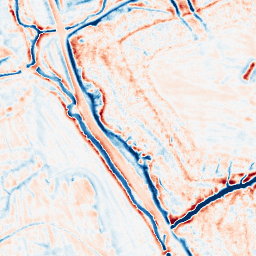
Category: edge_preserving
Decomposition family: bilateral
Decomposition parameters: d: 15
sigma_color: 150
sigma_space: 100
Upsampling method: cubic_catmull_rom
Upsampling parameters: scale: 2
Upsampling scale: 2